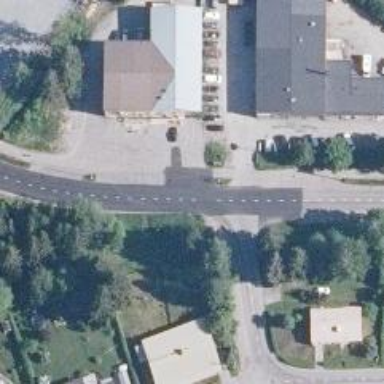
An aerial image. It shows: Crossing on asphalt cycleway.